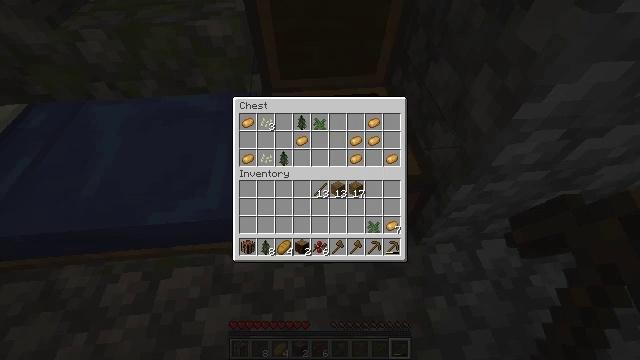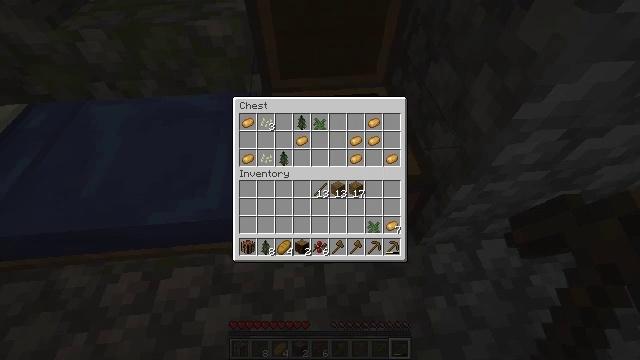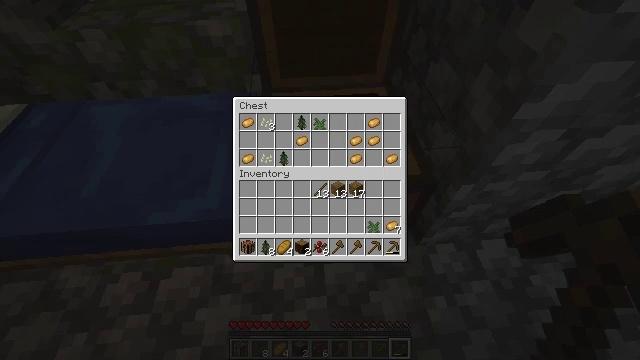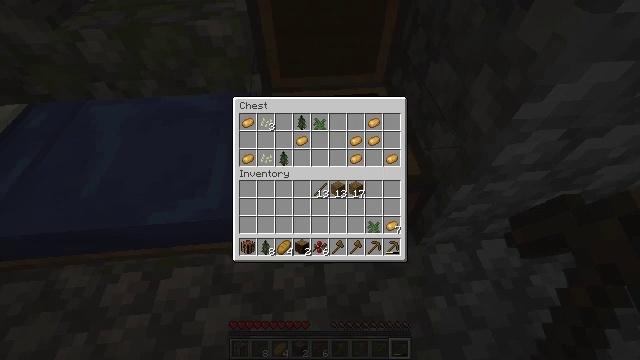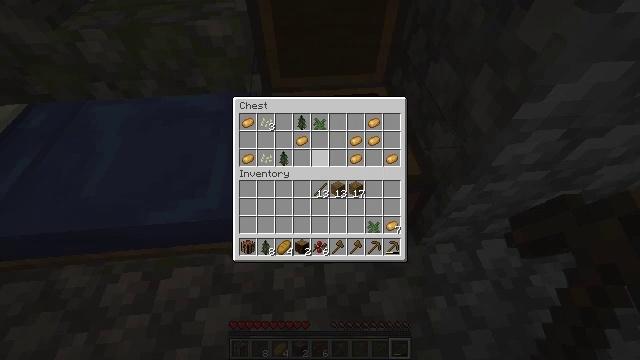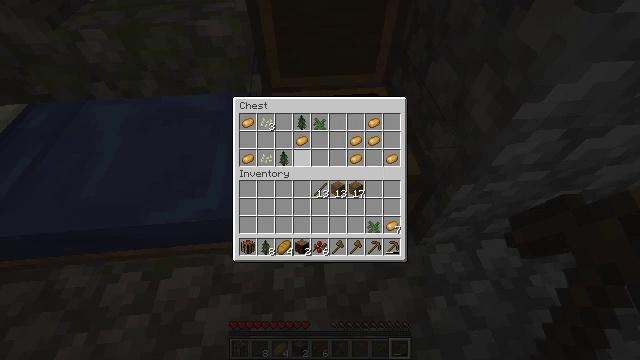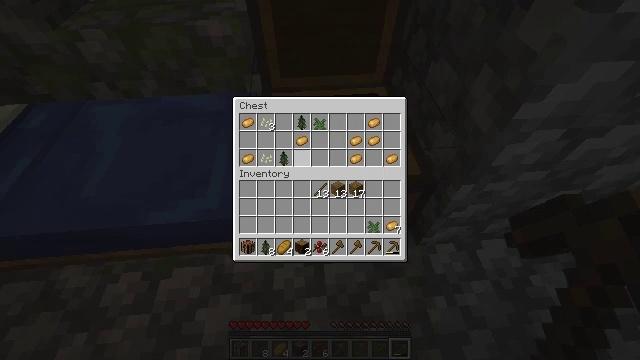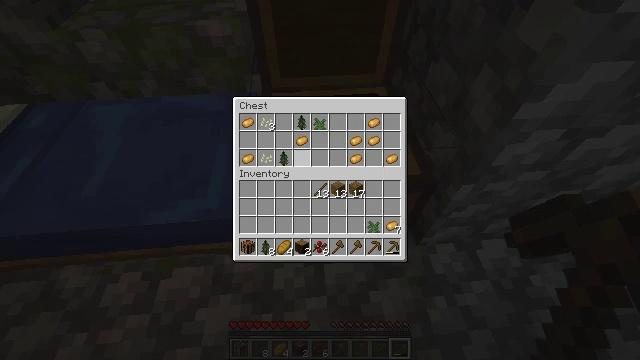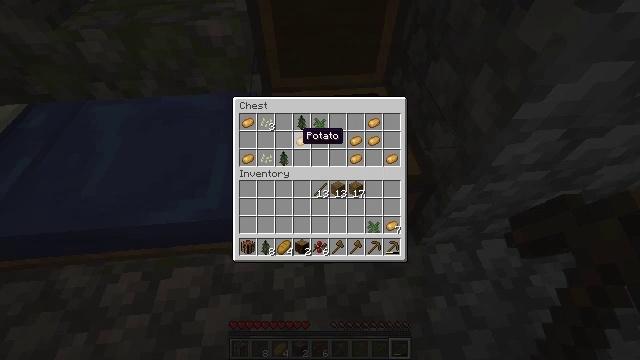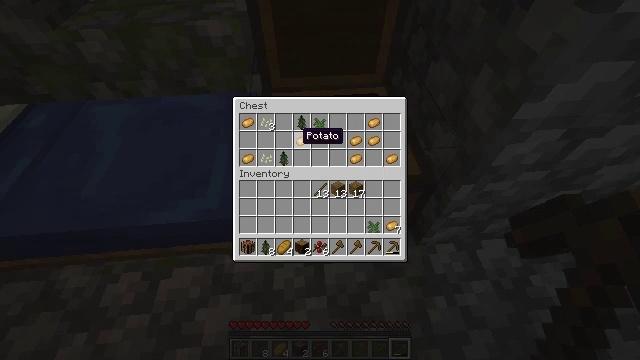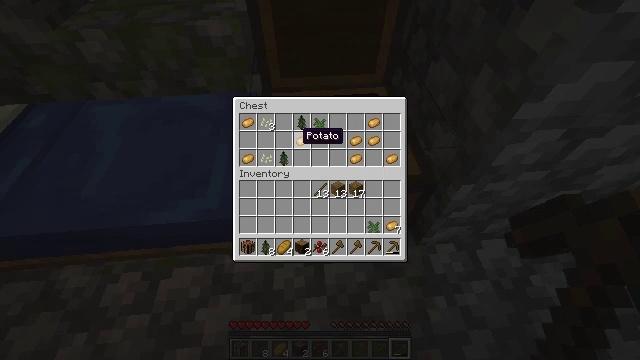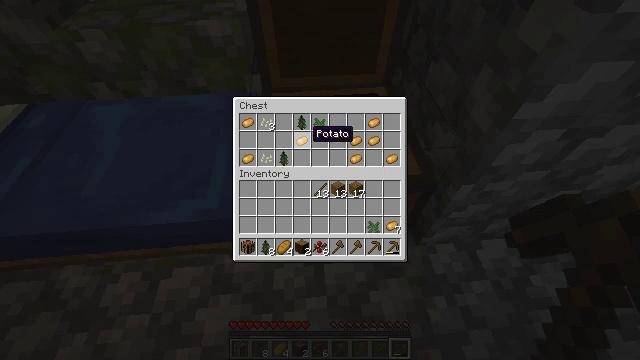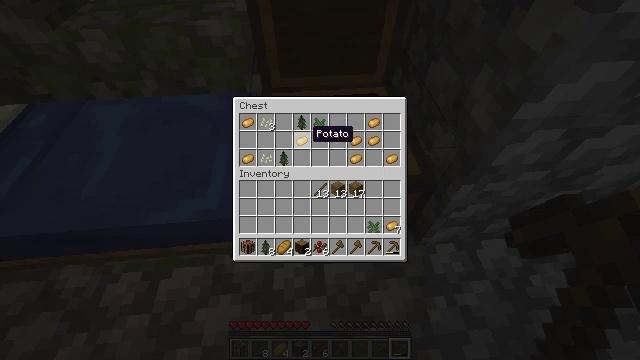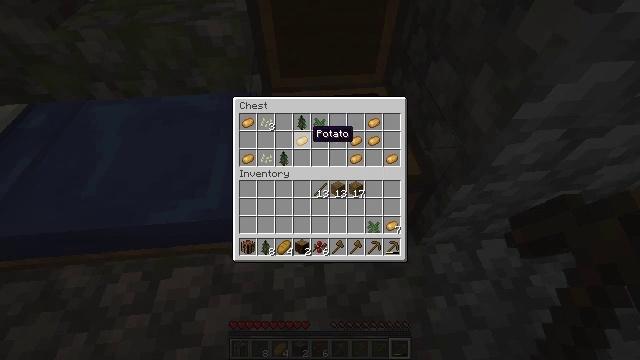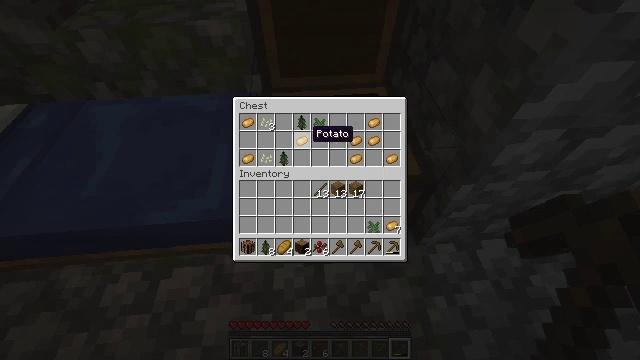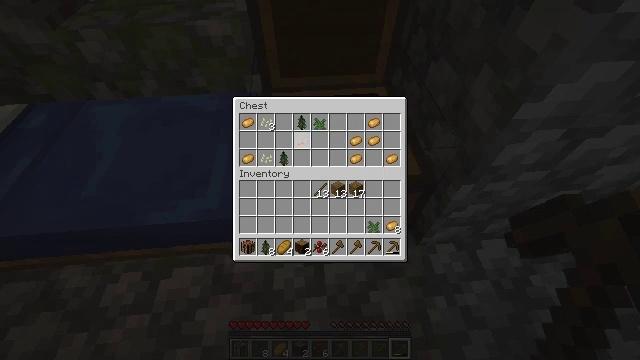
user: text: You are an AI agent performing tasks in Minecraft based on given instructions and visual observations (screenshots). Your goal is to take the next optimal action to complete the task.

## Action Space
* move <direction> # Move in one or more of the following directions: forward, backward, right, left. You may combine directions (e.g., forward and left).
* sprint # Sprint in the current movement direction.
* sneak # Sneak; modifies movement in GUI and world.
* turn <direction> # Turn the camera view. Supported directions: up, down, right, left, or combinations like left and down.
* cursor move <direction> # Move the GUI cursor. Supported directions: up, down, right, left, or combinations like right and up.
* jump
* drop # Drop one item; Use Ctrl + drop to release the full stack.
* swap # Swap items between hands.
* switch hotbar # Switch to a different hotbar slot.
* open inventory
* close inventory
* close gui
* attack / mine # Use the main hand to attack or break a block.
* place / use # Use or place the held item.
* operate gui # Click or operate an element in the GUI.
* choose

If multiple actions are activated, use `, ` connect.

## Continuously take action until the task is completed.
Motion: motion action
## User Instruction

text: Collect spruce leaves for landscaping.
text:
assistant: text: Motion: no_op
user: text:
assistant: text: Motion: no_op
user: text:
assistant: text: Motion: no_op
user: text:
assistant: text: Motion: no_op
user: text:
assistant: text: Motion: cursor move left and up
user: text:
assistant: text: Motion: no_op
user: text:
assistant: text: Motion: no_op
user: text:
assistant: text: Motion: sneak, cursor move left
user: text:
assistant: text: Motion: sneak
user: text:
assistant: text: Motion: sneak
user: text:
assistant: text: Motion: sneak, cursor move right
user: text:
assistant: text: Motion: sneak
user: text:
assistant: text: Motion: sneak
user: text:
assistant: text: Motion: sneak
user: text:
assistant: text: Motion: sneak, operate gui
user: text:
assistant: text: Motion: sneak, operate gui
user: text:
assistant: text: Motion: sneak, operate gui
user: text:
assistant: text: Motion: sneak, cursor move right
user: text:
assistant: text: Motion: sneak, cursor move right
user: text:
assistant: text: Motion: sneak
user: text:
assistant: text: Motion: sneak
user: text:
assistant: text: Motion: sneak
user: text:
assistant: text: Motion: sneak
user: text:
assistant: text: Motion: sneak
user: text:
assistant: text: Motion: sneak, cursor move right
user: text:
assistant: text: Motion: sneak
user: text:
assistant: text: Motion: sneak, operate gui
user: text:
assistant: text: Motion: sneak, operate gui
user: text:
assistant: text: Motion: sneak, operate gui
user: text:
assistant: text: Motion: sneak, cursor move down